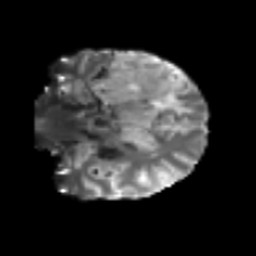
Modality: T2w
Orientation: coronal
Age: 64
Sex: male
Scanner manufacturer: siemens
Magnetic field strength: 3 T
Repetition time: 4.5 s
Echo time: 0.103 s